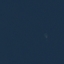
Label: SeaLake